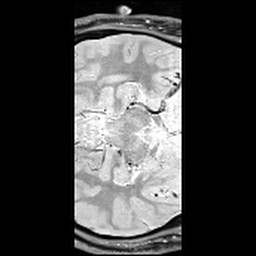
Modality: T1w
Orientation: axial
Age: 23
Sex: male
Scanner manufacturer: siemens
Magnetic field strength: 3 T
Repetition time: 6.5 s
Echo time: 0.016 s